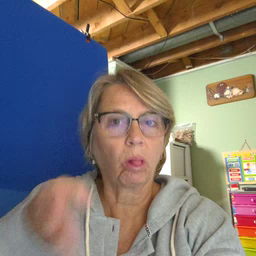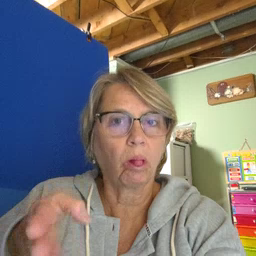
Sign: will